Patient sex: M
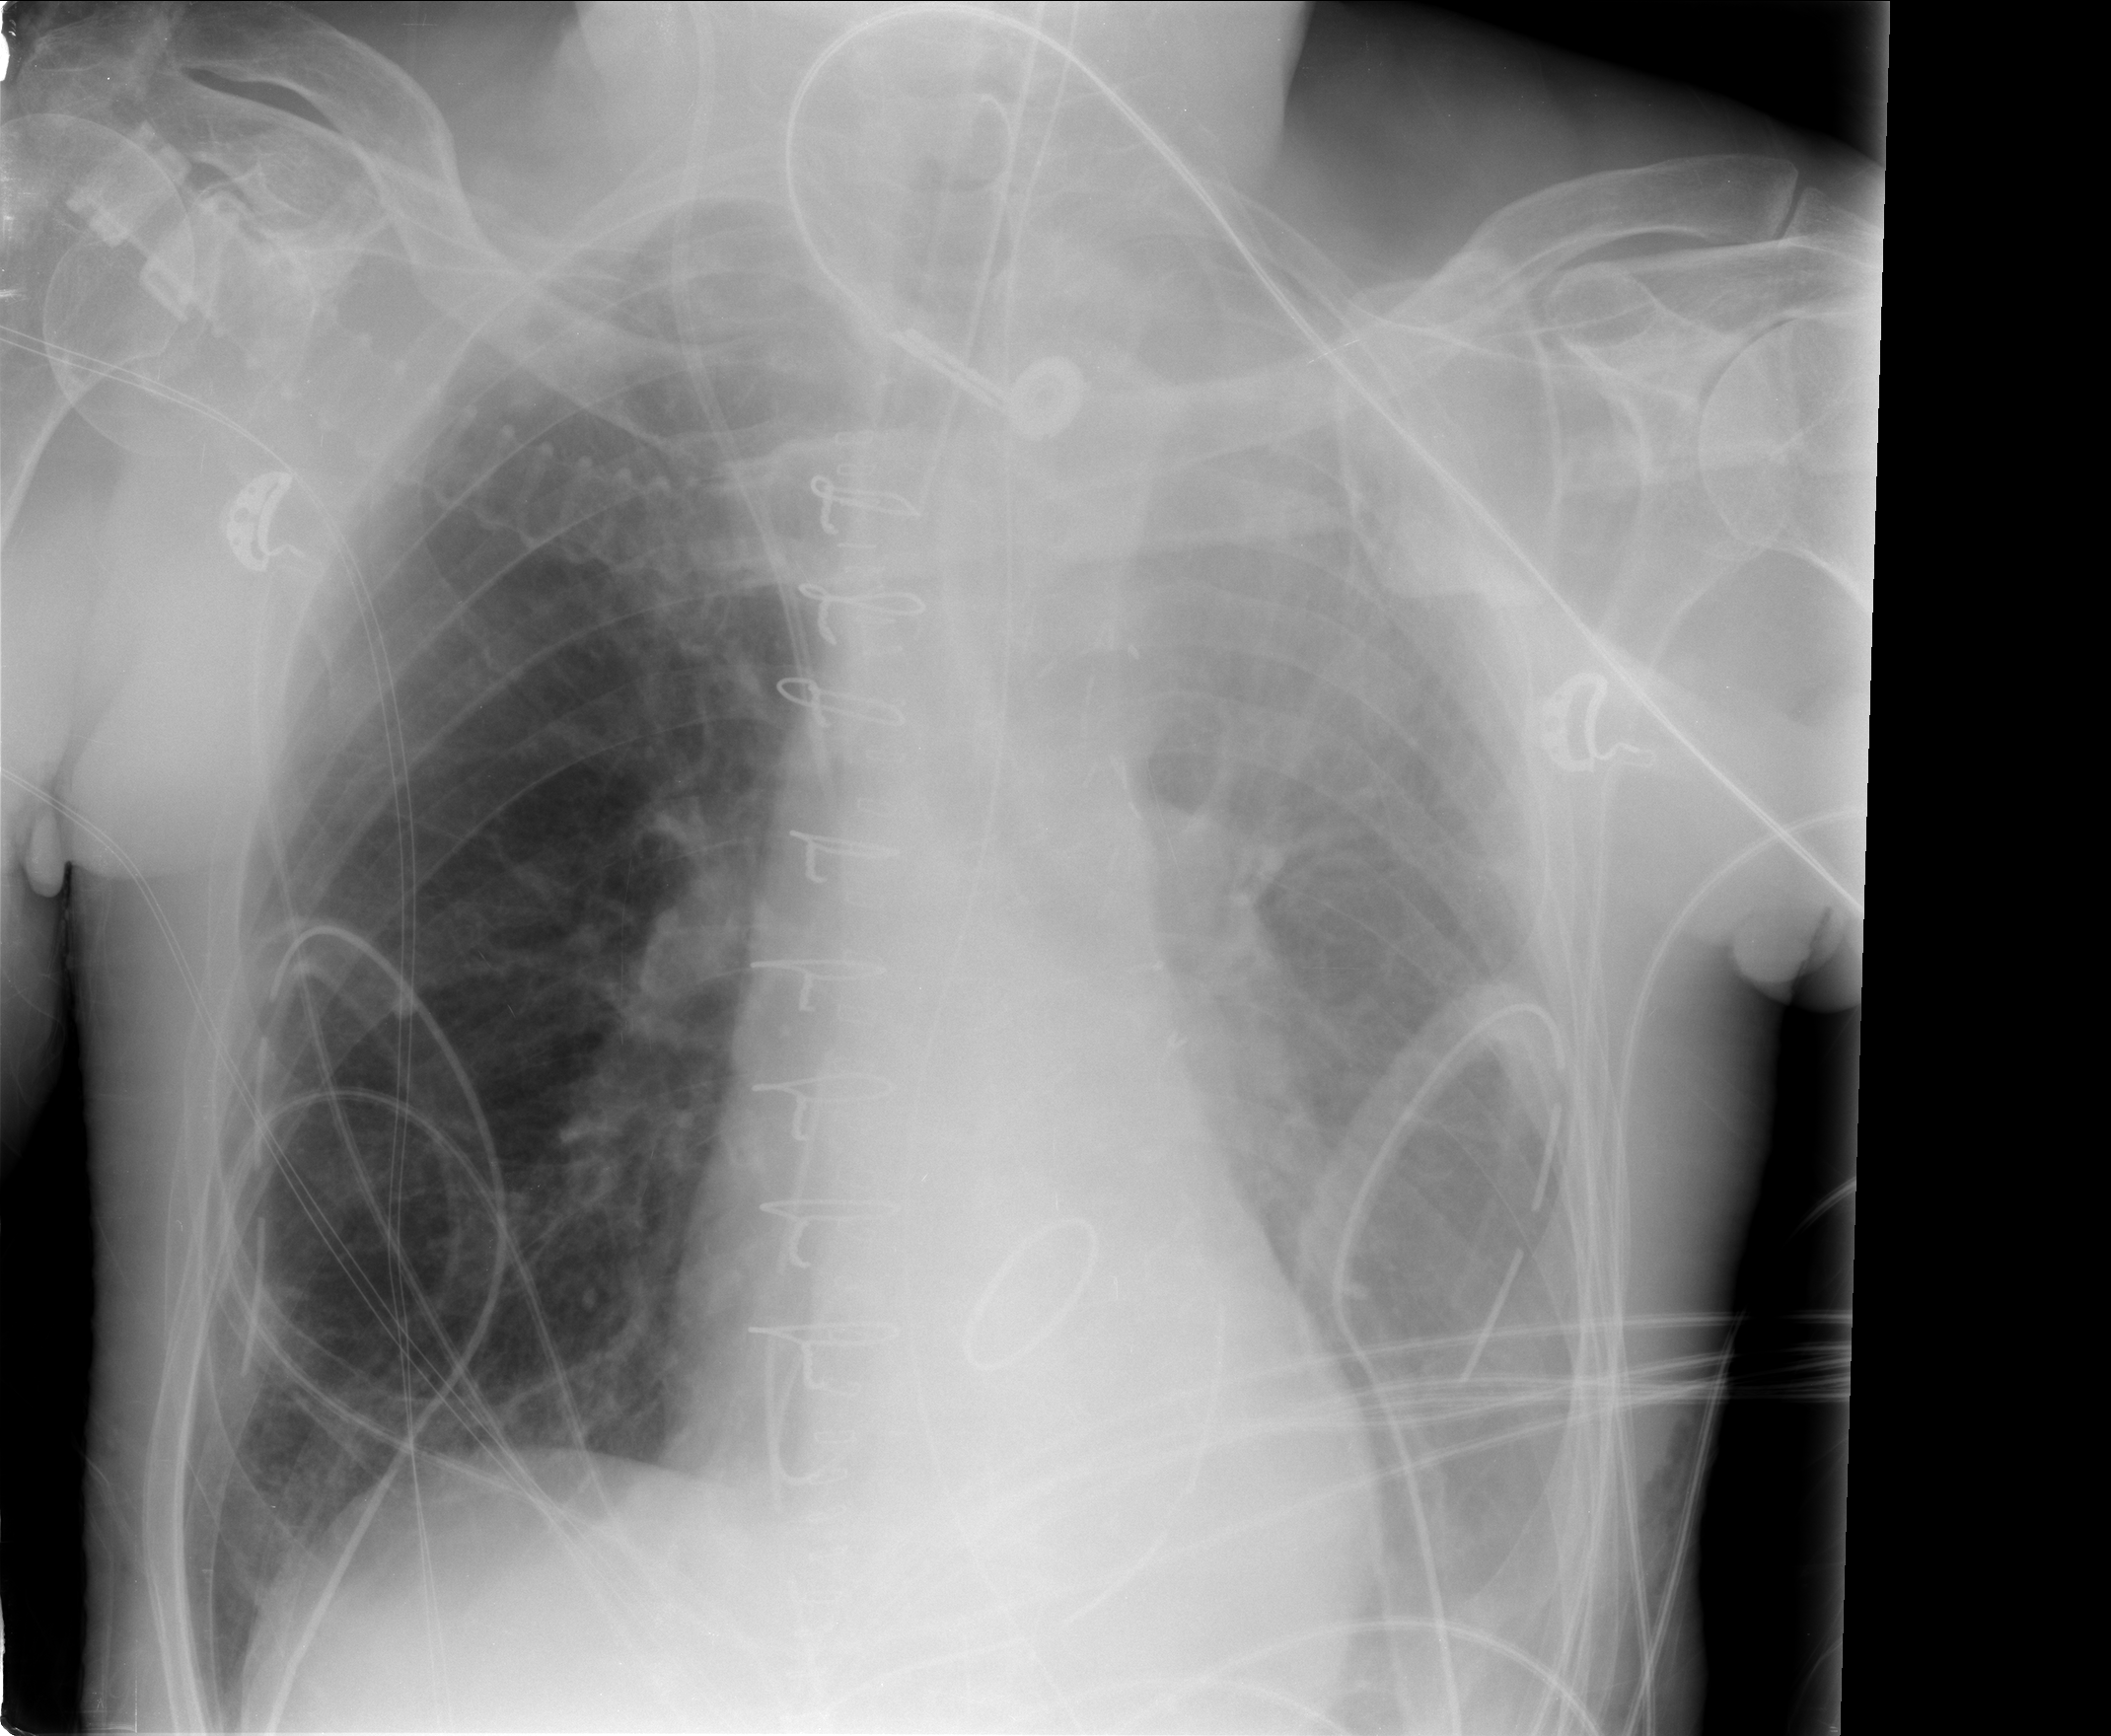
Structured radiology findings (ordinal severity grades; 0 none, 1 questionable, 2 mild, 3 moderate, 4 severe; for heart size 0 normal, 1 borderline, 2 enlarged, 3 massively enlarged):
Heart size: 0
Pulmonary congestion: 2
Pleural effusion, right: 0
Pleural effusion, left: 2
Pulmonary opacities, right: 0
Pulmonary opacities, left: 2
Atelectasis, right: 0
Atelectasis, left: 2